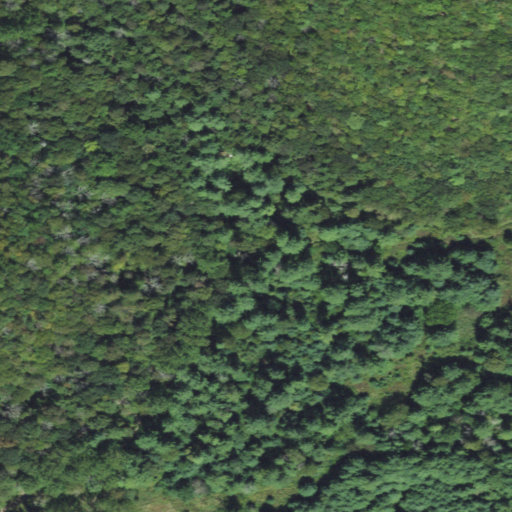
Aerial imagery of valley in Pennsylvania named Bar Bottom Hollow containing mixed forest, deciduous forest, evergreen forest, and open development